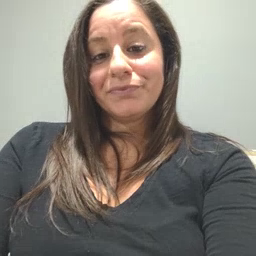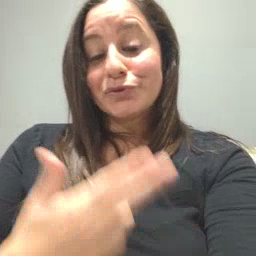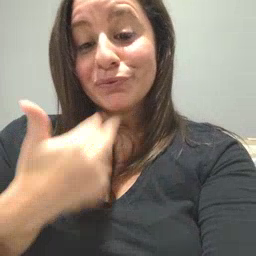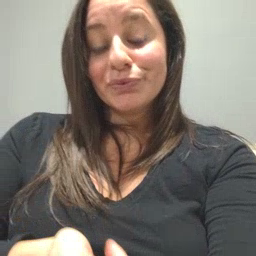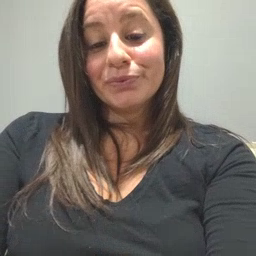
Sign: cute